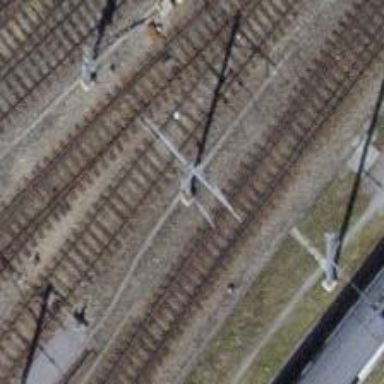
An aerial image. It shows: Railway switch.